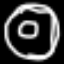
Label: donut